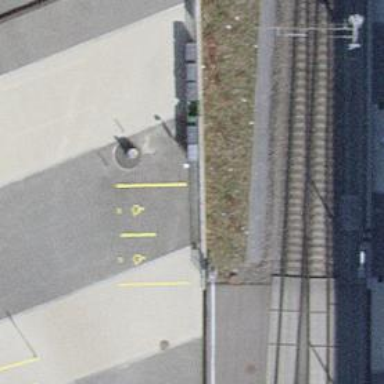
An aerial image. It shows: Asphalt parking surface with designated disabled parking space.